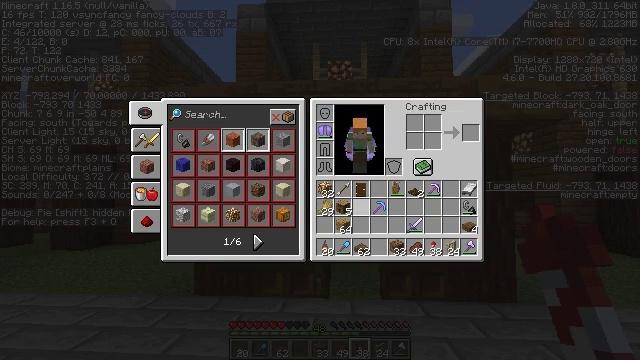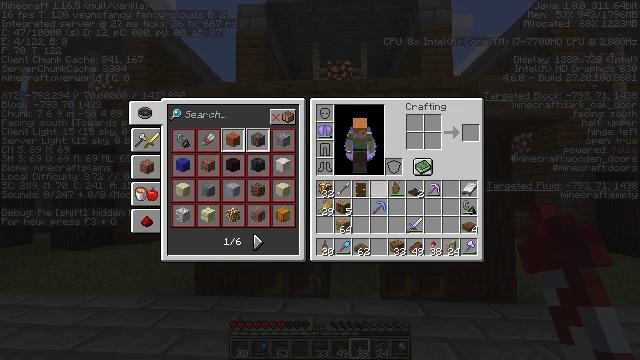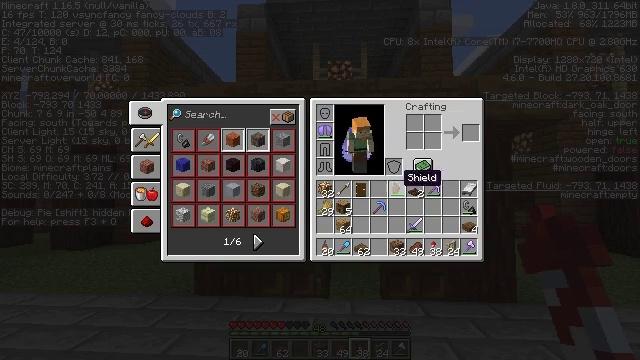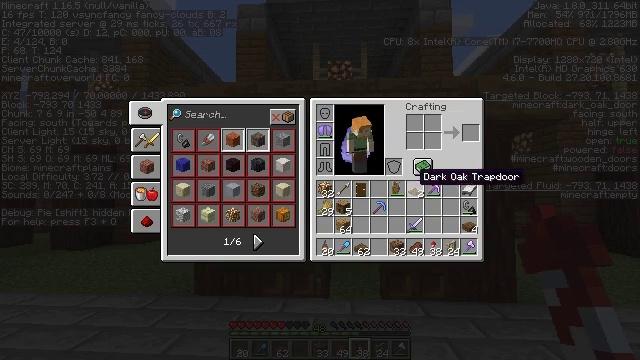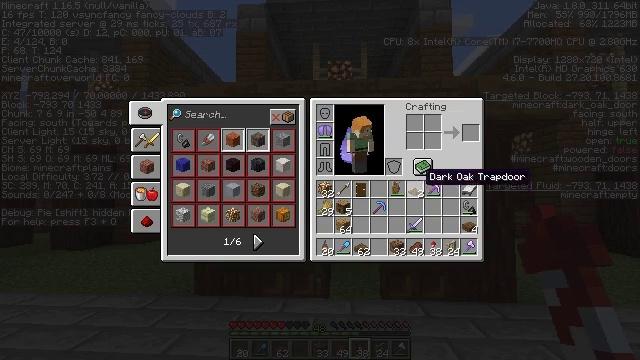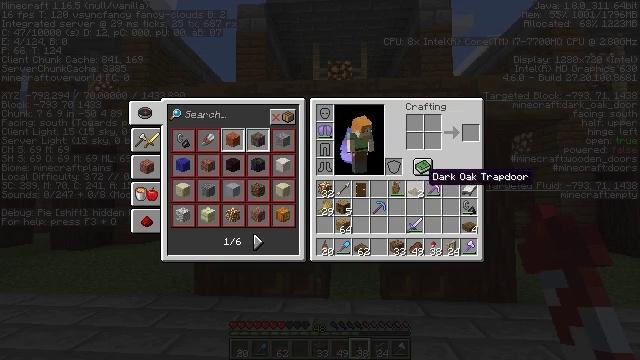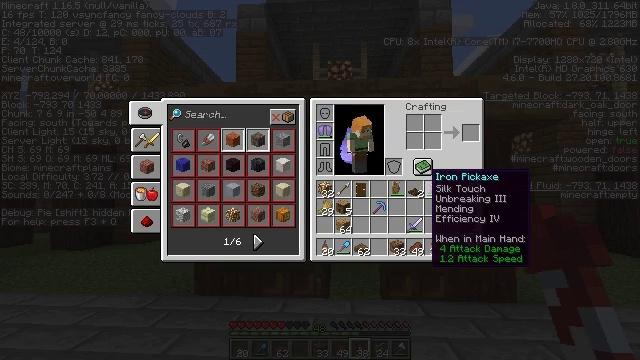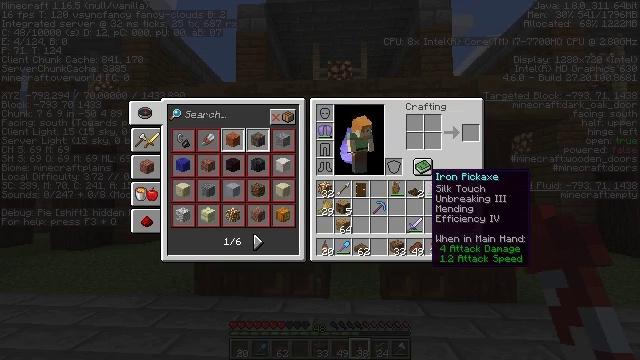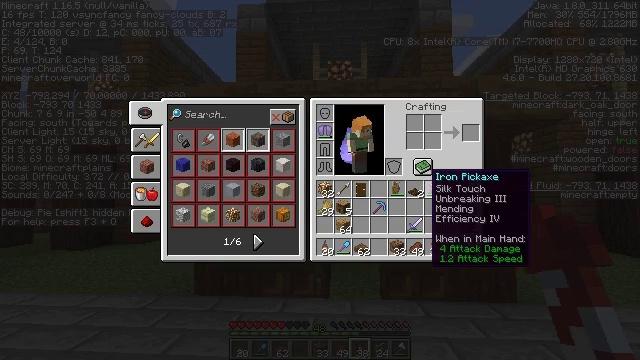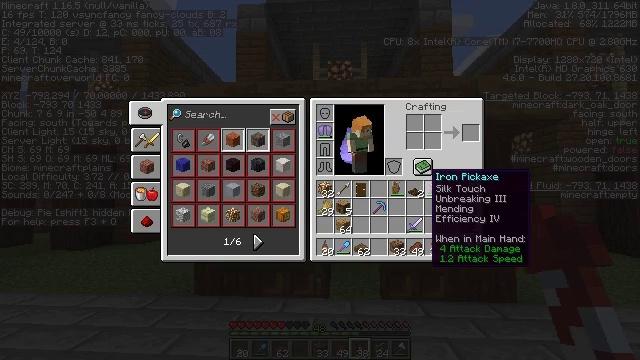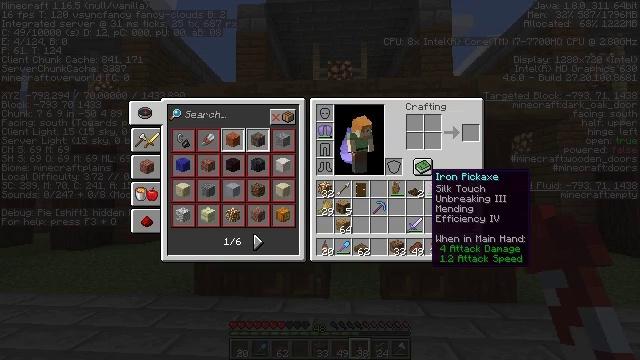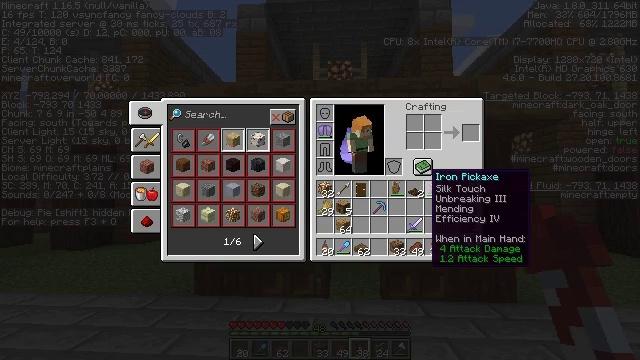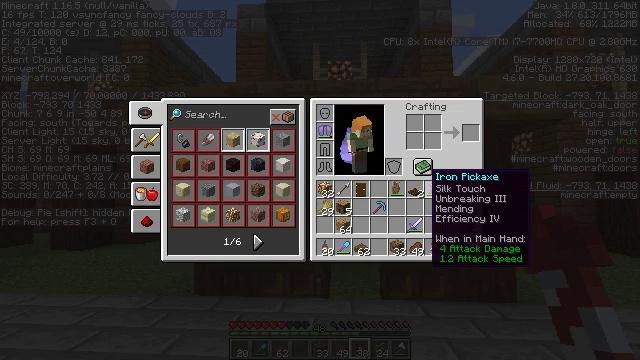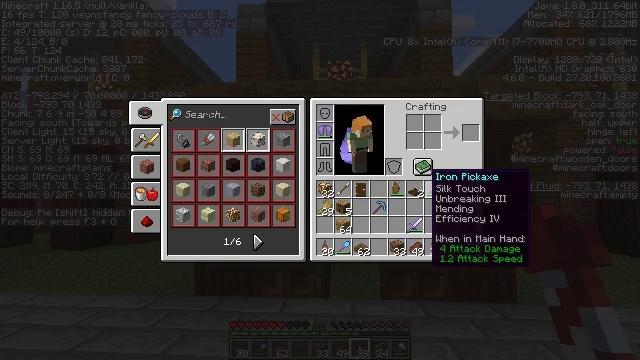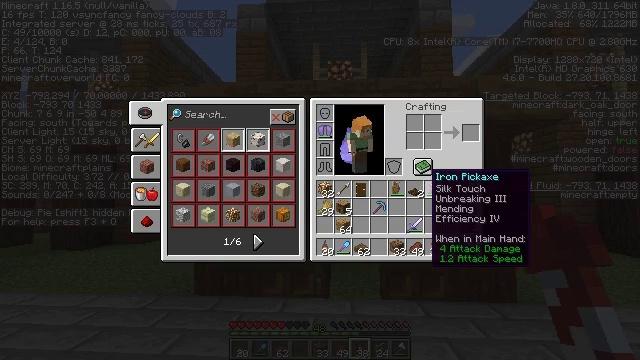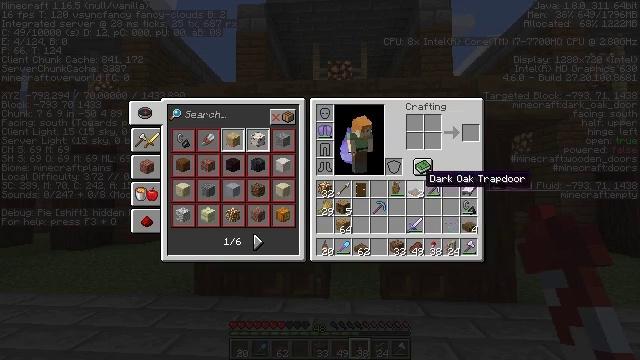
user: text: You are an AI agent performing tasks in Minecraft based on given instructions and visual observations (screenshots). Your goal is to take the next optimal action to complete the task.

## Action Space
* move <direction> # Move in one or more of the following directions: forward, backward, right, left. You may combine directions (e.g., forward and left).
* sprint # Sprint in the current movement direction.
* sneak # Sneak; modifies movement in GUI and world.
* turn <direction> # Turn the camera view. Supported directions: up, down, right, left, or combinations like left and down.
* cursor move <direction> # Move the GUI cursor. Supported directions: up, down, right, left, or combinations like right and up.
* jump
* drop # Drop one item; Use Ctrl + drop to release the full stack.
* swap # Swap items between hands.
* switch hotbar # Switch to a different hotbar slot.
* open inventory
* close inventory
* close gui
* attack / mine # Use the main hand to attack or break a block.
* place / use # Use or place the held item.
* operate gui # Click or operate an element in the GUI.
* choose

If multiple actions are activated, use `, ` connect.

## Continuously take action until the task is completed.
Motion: motion action
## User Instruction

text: Collect the spruce slab.
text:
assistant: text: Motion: sneak, cursor move right and up
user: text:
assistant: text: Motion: sneak, cursor move right
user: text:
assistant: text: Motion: sneak, cursor move right
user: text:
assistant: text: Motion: sneak
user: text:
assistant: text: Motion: sneak
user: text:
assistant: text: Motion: sneak
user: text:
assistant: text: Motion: sneak
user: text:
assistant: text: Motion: sneak
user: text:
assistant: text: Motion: sneak
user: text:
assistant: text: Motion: sneak
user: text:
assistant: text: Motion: sneak
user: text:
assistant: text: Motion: sneak
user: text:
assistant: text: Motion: sneak
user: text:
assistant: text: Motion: sneak
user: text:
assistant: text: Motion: sneak
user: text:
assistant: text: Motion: sneak, cursor move left and down
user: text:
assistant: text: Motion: sneak, cursor move left and down
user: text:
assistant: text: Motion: sneak
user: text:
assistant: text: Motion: sneak, close inventory
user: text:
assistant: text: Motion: close inventory
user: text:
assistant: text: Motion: close inventory
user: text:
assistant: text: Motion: close inventory
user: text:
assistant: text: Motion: no_op
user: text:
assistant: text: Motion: no_op
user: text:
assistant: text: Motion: no_op
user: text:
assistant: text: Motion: no_op
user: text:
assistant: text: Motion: no_op
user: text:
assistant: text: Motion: no_op
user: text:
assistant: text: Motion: no_op
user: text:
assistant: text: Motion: no_op